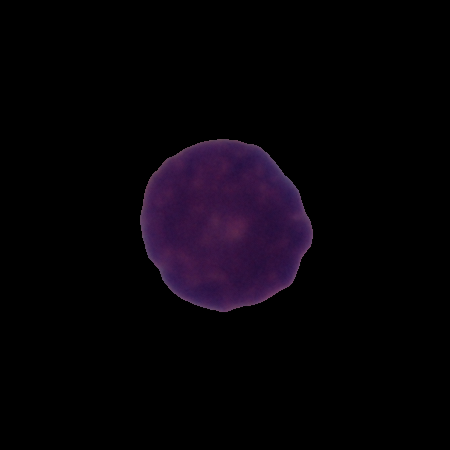
Label: healthy